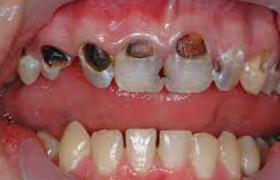
Condition: Caries